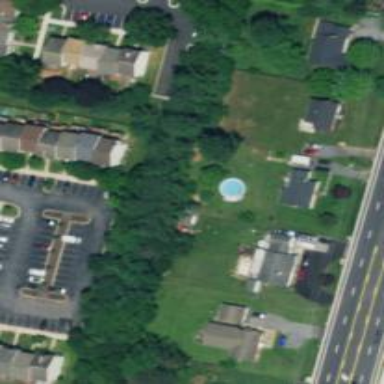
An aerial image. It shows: Swimming pool located in leisure land.